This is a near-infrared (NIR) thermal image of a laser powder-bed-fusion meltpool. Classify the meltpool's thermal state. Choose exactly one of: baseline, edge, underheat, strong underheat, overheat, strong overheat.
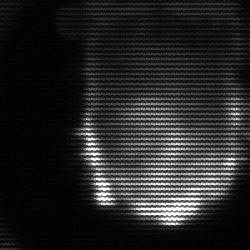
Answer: baseline